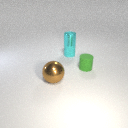
small cyan rubber cylinder to the left of small green rubber cylinder